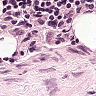
Metastatic tissue present: no